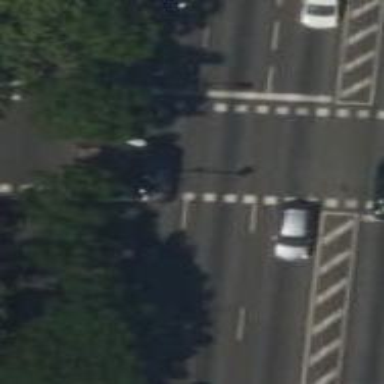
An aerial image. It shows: Crossing with traffic signals.